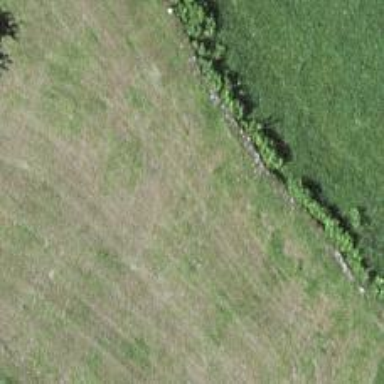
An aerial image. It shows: Dry stone wall barrier.